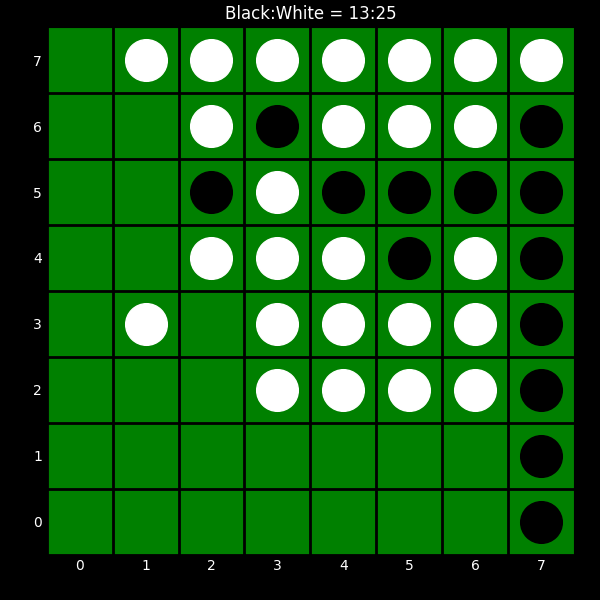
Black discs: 13
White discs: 25